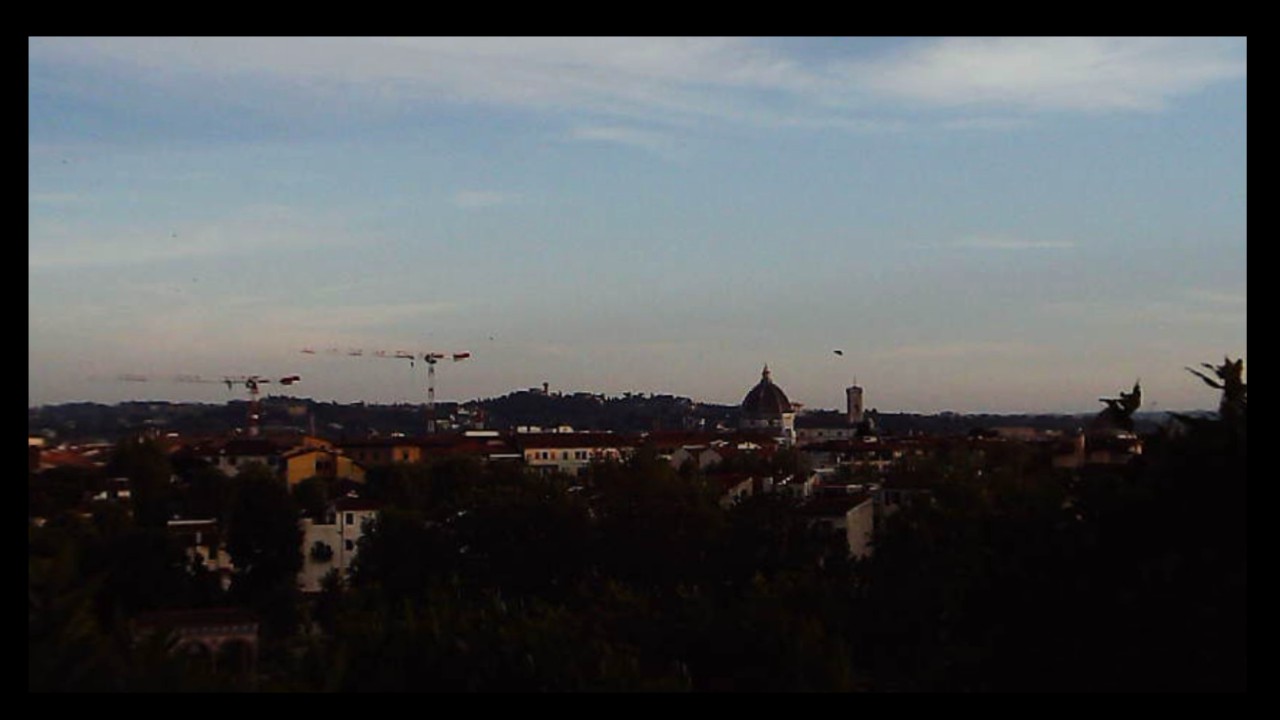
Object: DarwinFPV cineape20